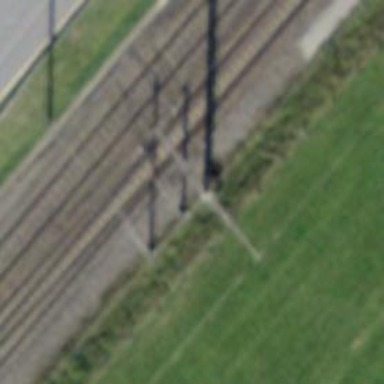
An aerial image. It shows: Railway with electrified contact lines.